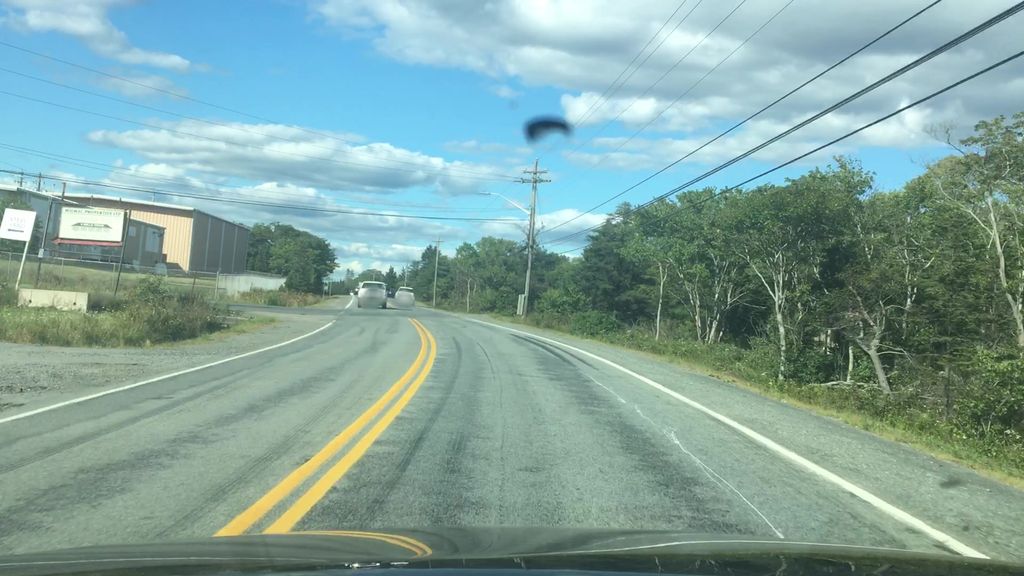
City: halifax